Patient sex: F
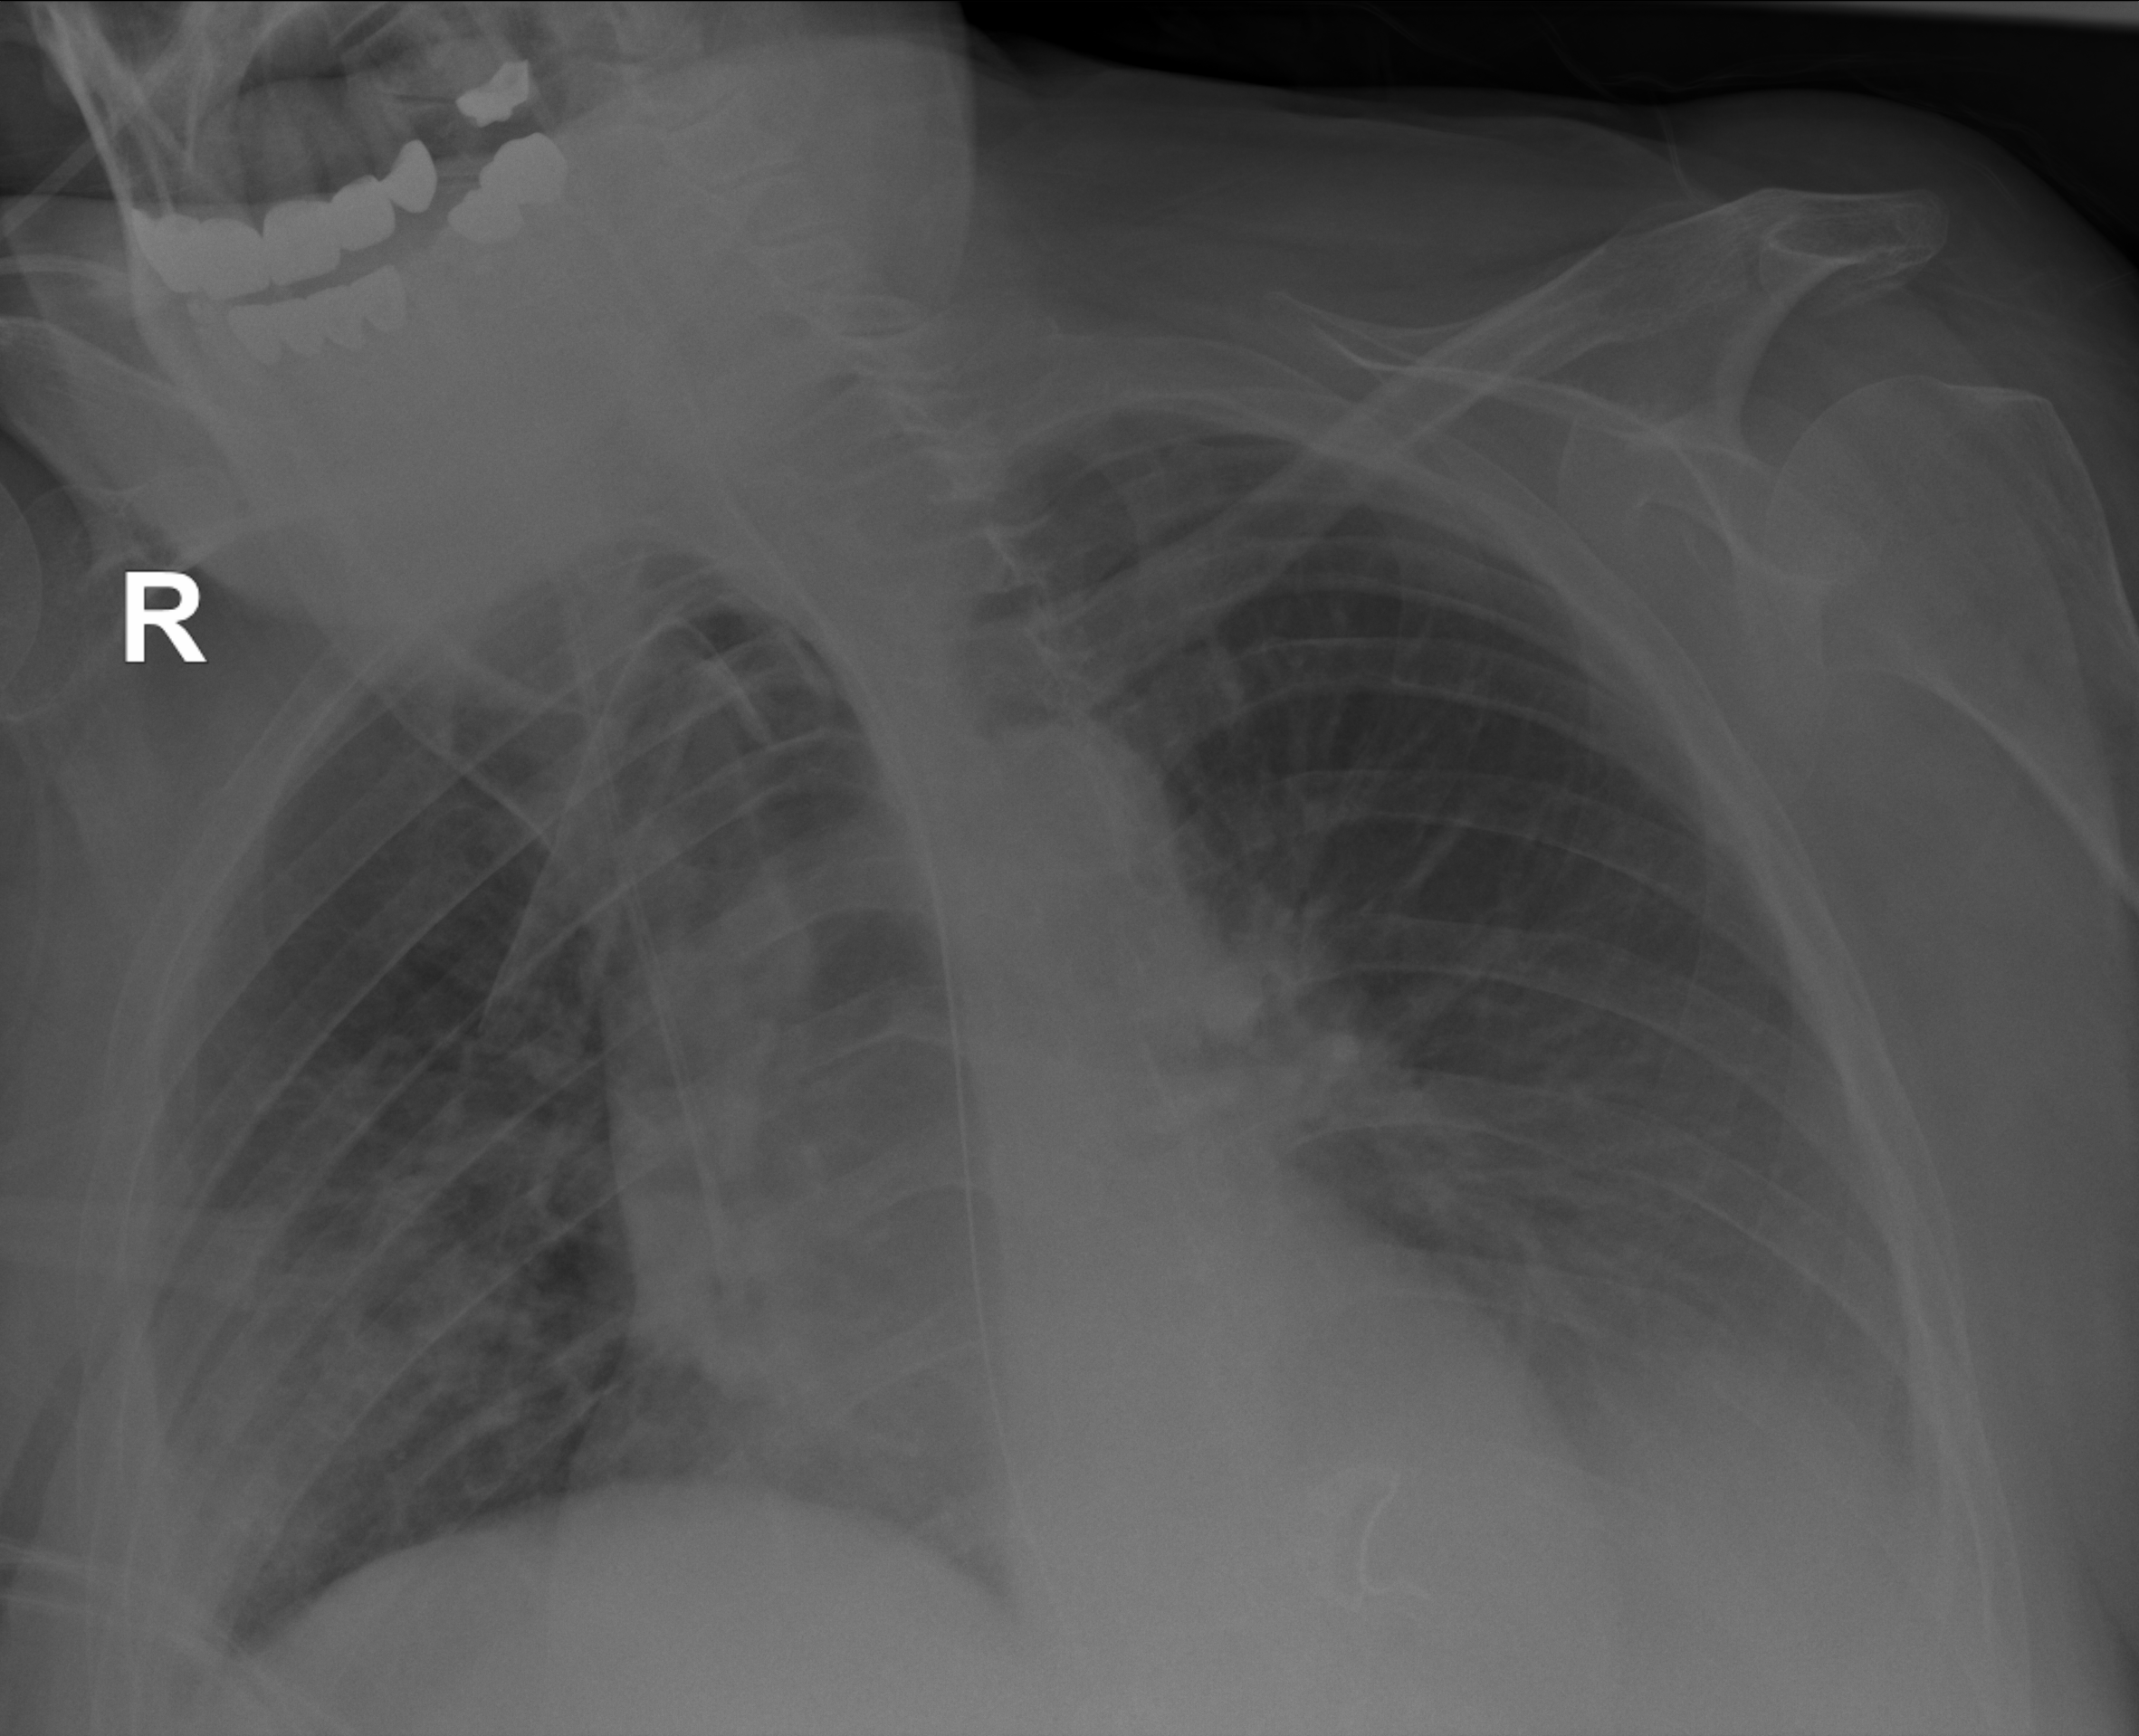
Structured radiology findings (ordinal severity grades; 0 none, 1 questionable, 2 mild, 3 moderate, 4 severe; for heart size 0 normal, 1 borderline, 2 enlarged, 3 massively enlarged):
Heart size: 2
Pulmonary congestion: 2
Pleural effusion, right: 0
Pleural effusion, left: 3
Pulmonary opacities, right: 2
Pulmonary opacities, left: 0
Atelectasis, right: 3
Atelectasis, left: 3